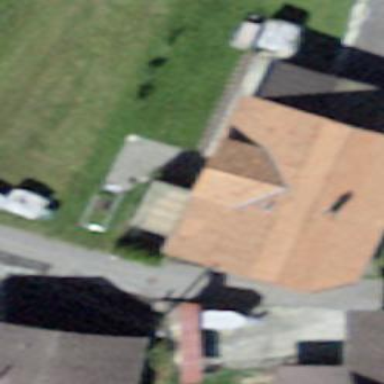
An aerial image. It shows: Residential building.